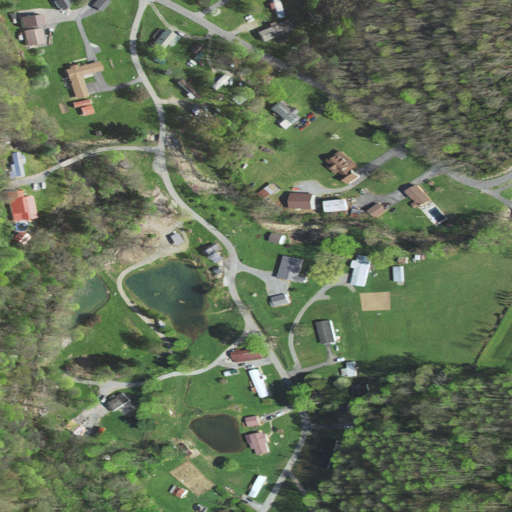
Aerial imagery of valley in Virginia named Long Hollow containing deciduous forest, grassland, low intensity development, medium intensity development, open development, and high intensity development